Question: I've got four activities which the application cycles through. The first one fetches huge amount of data, so I don't wish to do that more than once. Thing is that if user presses back key on last activity, I want to return to the first one without reloading the activity. I'm currently thinking startActivityForResult methods and finish the two previous ones, but there may be a better solution?
Scenario:

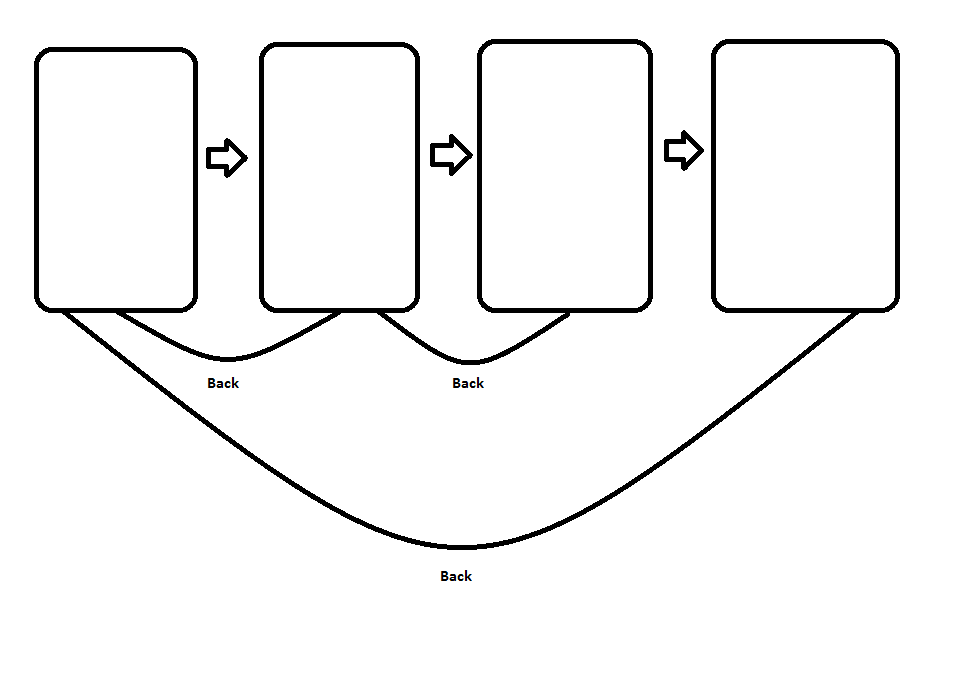
Answer: Hasslarn,
The first thing that you must understand is that you have very little choice as to whether an Activity will be reloaded or not. That is determined by the system (largely). With that said, there are a number of things you can do to limit the system's desire to kill the Activity. Additionally, you may use a number of tools at your disposal to limit the impact of such a possible closure
1. Finish every child Activity as it becomes unimportant. This will free resources lowering the need to get rid of unused Activities (even temporarily).
2. Find a simple, but clever way to limit loads.
Based on the information provided, your proposed solution is a viable way to accomplish both. However, I would ask "Is Activity B required to be active while Activity C is open?" If not, you may want to do the following:
1. startActivityForResult(Activity B)
2. When Activity B is done, send result back to Activity A and startActivityForResult(Activity C)
3. Finally, when Activity C is done, you may startActivityForResult(Activity D) and back will work with no effort and you won't have to close the other activities.
Furthermore, if you press Back on Activity C, you can supply a cancelled result to Activity A forcing a restart of Activity B if you so desire. Depending on the required processing for Activity B, this may not be any hassle at all for your app.
Regardless of how you approach this, I recommend finding a way to cache this data such that onResume(), you may reload quickly if needed. This is because there is NO way to ensure that your original Activity will not be released to make way for the others.
Hope this helps,
FuzzicalLogic